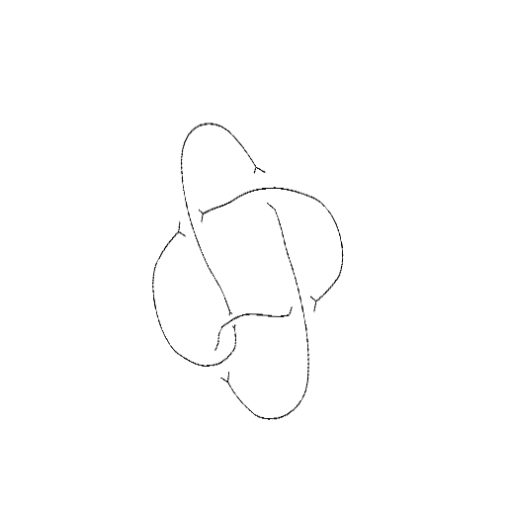
Crossing number: 5